После добавления в сосуд с водой некоторого количество льда в нем устанавливается тепловое равновесие. На рисунке приведена диаграмма, на которой выделены области с указанием конечного состояния содержимого сосуда в зависимости от температуры $t_л$ и массы $m_л$ добавленного льда.
Какая температура установится в сосуде, если в него добавить $0{,}5~кг$ льда при температуре $-10~^{\circ}\text{C}$?
Определите начальную температуру $t$ и массу $m$ воды в сосуде. Тепловыми потерями и теплоемкостью сосуда можно пренебречь. Содержимое из сосуда не выливается. Удельная теплота плавления льда $\lambda = 330~кДж/кг$, удельная теплоемкость льда $c_л = 2100~Дж/(кг\cdot^{\circ}\text{C})$, удельная теплоемкость воды $c = 4200~Дж/(кг\cdot^{\circ}\text{C})$.
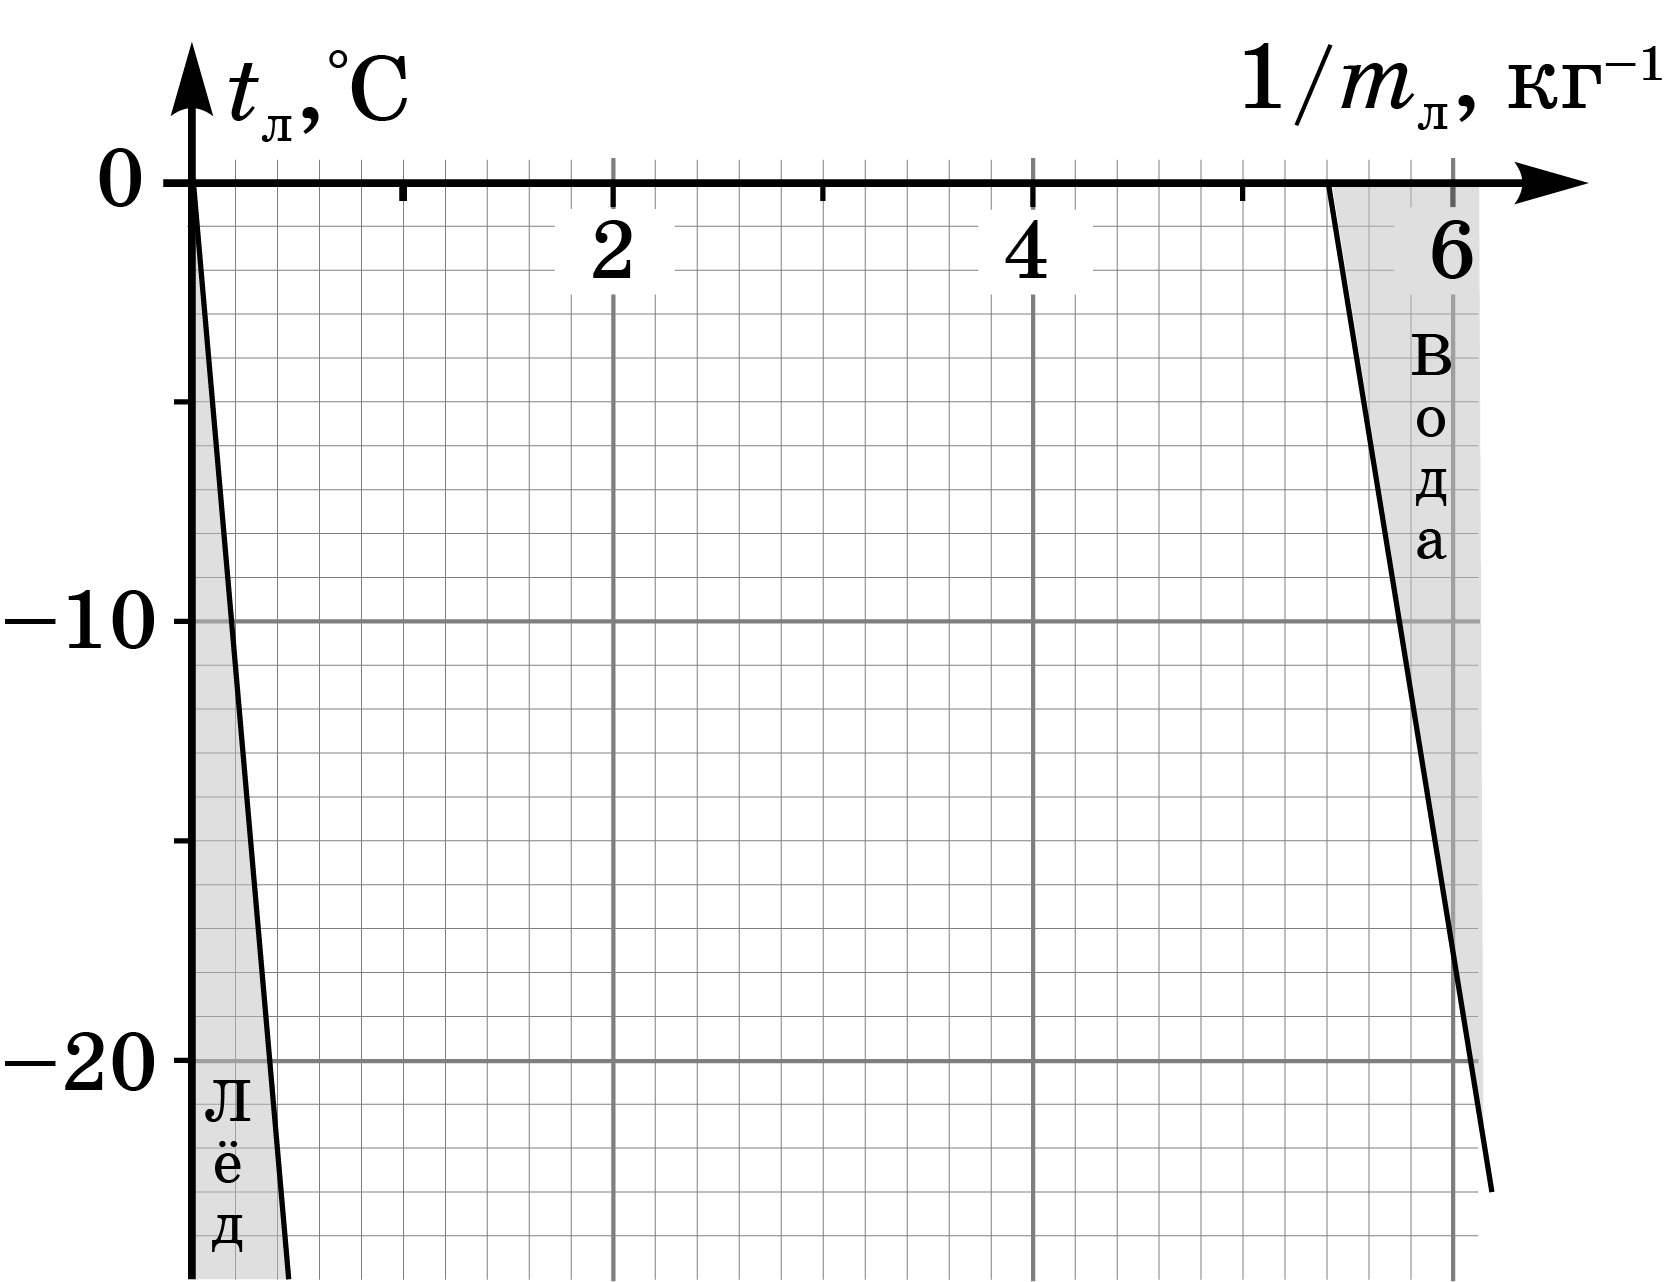
Какая температура установится в сосуде, если в него добавить $0{,}5~кг$ льда при температуре $-10~^{\circ}\text{C}$?
Решение: Ответ на первый вопрос задачи можно найти сразу с помощью диаграммы состояний. Для $0{,}5~кг$ льда $1/m_л = 2~кг^{-1}$. Точка соответствующая такой массе и температуре –10°C попадает в область между зонами льда и воды, а значит соответствует смеси, находящейся в равновесном состоянии при температуре $0~^\circ С$.
Ответ: $0~^\circ С$

Определите начальную температуру $t$ и массу $m$ воды в сосуде.
Решение: Чтобы найти начальную массу и температуру воды запишем уравнения теплового баланса для геометрического множества точек границ зон льда и воды. Все точки правой границы зоны льда соответствуют конечному состоянию, в котором все содержимое сосуда окажется в виде льда при $0~^\circ С$. \[ m_лc_л(0-t_л) = mc(t-0)+m\lambda, \] откуда \[t_л = -\dfrac{m(ct+\lambda)}{c_л}\cdot\dfrac{1}{m_л}\] Коэффициент наклона $\dfrac{m(ct+\lambda)}{c_л}$ находим из графика. Он равен $k_1 = 55~^\circ С\cdot кг$. Все точки левой границы зоны воды соответствуют конечному состоянию, в котором все содержимое сосуда окажется в виде воды при $0~^\circ С$. \[ m_лc_л(0-t_л) + m_л\lambda = mc(t-0),\] откуда \[ t_л = \dfrac{\lambda}{c_л} - \dfrac{mct}{c_л}\cdot\dfrac{1}{m_л} \] Коэффициент наклона $\dfrac{mct}{c_л}$ находим из графика. Он равен $k_2 = 29~^\circ С\cdot кг$. Остается решить систему уравнений: $\left \{ \begin{aligned} &\dfrac{m(ct+\lambda)}{c_л} = k_1, \\ &\dfrac{mct}{c_л} = k_2 \end{aligned} \right.$ Разделим верхнее уравнение на нижнее $1+\dfrac{\lambda}{ct} = \dfrac{k_1}{k_2},$ и найдём: Массу воды можно найти, подставив найденную температуру, например, во второе уравнение системы. Учитывая, что исходные данные взяты из графика, допускаются отклонения от авторских значений для температуры в диапазоне от $84~^\circ С$ до $92~^\circ С$, а для массы от $160~г$ до $170~г$. Альтернативное решение "по двум точкам": На правой прямой при температуре льда равной нулю остывание воды до нуля полностью плавит лед: $ m_{л2}\lambda = mct$, где $m_{л2}=1/5{,}4~кг$ На левой прямой лед, нагреваясь до нуля, охлаждает воду до нуля и кристаллизует ее. Берем любую точку на этой прямой, например $m_1=1/0{,}4~кг$ и $t_{л1} = -22~^\circ С$, уравнение имеет вид: \[ m_{л1}c_лt_{л1} = mct+m\lambda \] Вычитая из второго уравнения первое получаем: \[ m = 0{,}165~кг \] \[ t = 88~^\circ С \]
Ответ: $t = 88~^\circ С$  Массу воды можно найти, подставив найденную температуру, например, во второе уравнение системы.
Ответ: \[ m = \dfrac{c_лk_2}{ct} = 165~г \]  Учитывая, что исходные данные взяты из графика, допускаются отклонения от авторских значений для температуры в диапазоне от $84~^\circ С$ до $92~^\circ С$, а для массы от $160~г$ до $170~г$. Альтернативное решение "по двум точкам": На правой прямой при температуре льда равной нулю остывание воды до нуля полностью плавит лед: $ m_{л2}\lambda = mct$, где $m_{л2}=1/5{,}4~кг$ На левой прямой лед, нагреваясь до нуля, охлаждает воду до нуля и кристаллизует ее. Берем любую точку на этой прямой, например $m_1=1/0{,}4~кг$ и $t_{л1} = -22~^\circ С$, уравнение имеет вид: \[ m_{л1}c_лt_{л1} = mct+m\lambda \] Вычитая из второго уравнения первое получаем: \[ m = 0{,}165~кг \] \[ t = 88~^\circ С \]
Темы:
T, Термодинамика, Всероссийские, Фазовый переход, Уравнение теплового баланса